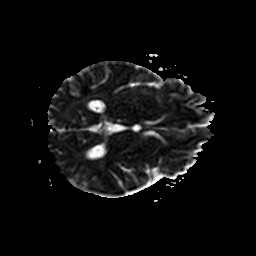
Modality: ADC
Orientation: axial
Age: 31
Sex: male
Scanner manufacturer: philips
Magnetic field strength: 1.5 T
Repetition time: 4.821 s
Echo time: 0.07764 s